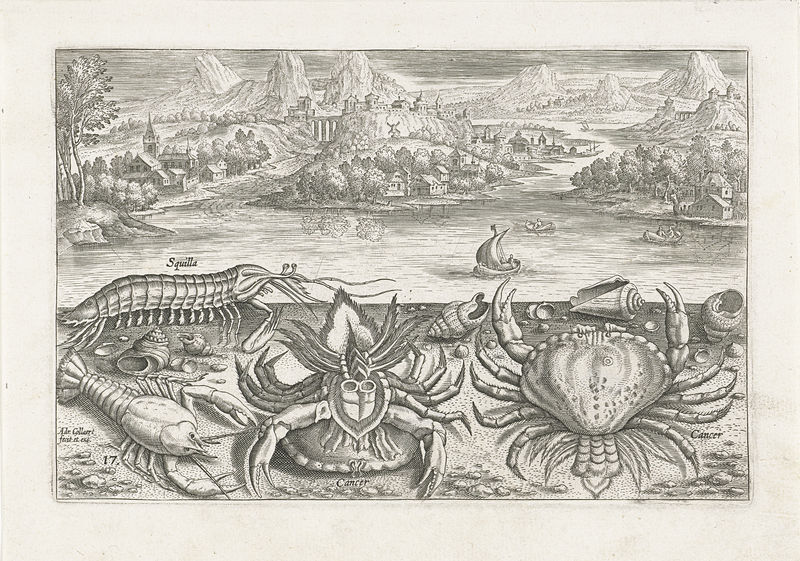
Titel: Enkele schaaldieren op het strand
Künstler: Adriaen Collaert
Standort: Amsterdam
Institution: Rijksmuseum
Schlagwörter: meer, wasser, see, brücke, boot, schalen, schiff, segelboot, berge, dorf, hummer, krabbe, scheren, druck, stich, muschel, muscheln, schnecke, krebs, auster, meerestiere, krabben, krustentiere, schalentiere, uschel